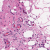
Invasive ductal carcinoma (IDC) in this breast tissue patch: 0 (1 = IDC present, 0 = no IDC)